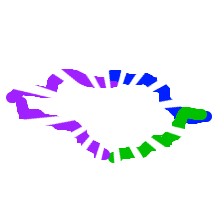
Shape: rhombus